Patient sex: F
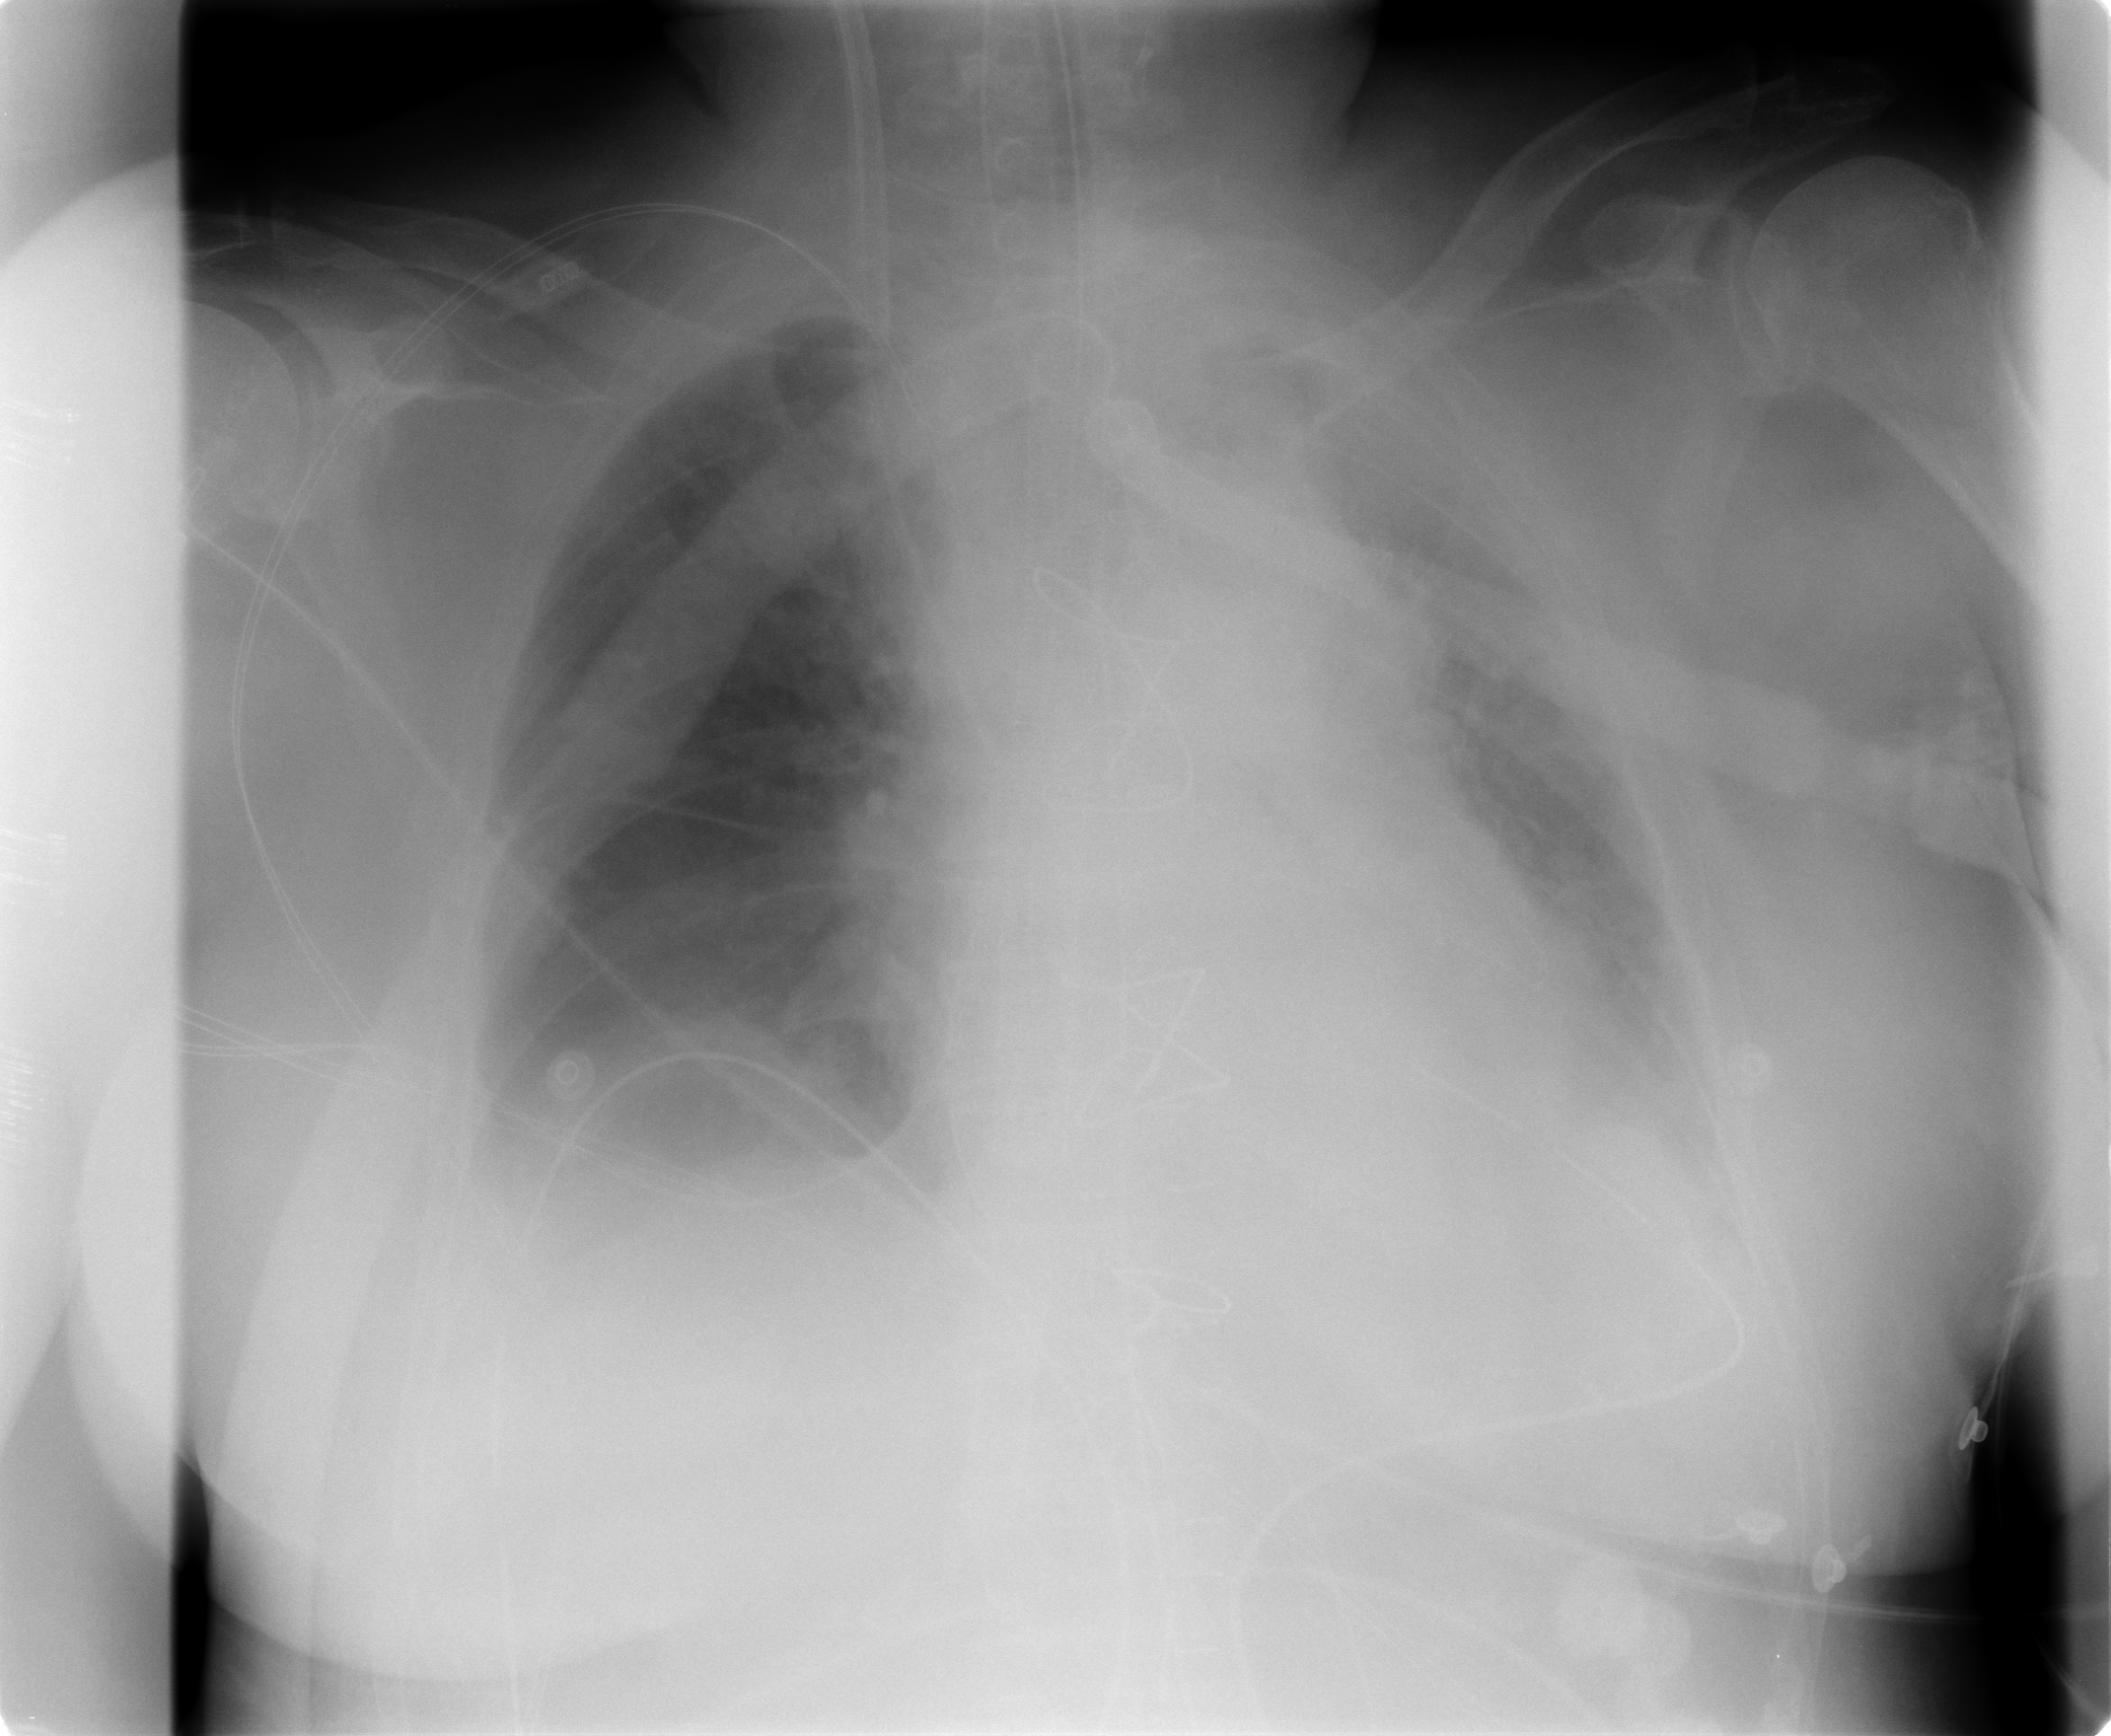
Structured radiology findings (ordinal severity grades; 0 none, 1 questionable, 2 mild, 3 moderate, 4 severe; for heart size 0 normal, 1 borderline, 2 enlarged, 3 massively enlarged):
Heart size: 2
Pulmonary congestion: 3
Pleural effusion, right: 2
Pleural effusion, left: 3
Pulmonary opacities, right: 2
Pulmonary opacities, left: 1
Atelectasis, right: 2
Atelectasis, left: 3